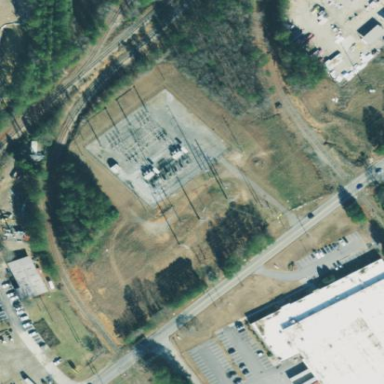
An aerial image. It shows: There is distribution substation enclosed by fence.